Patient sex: F
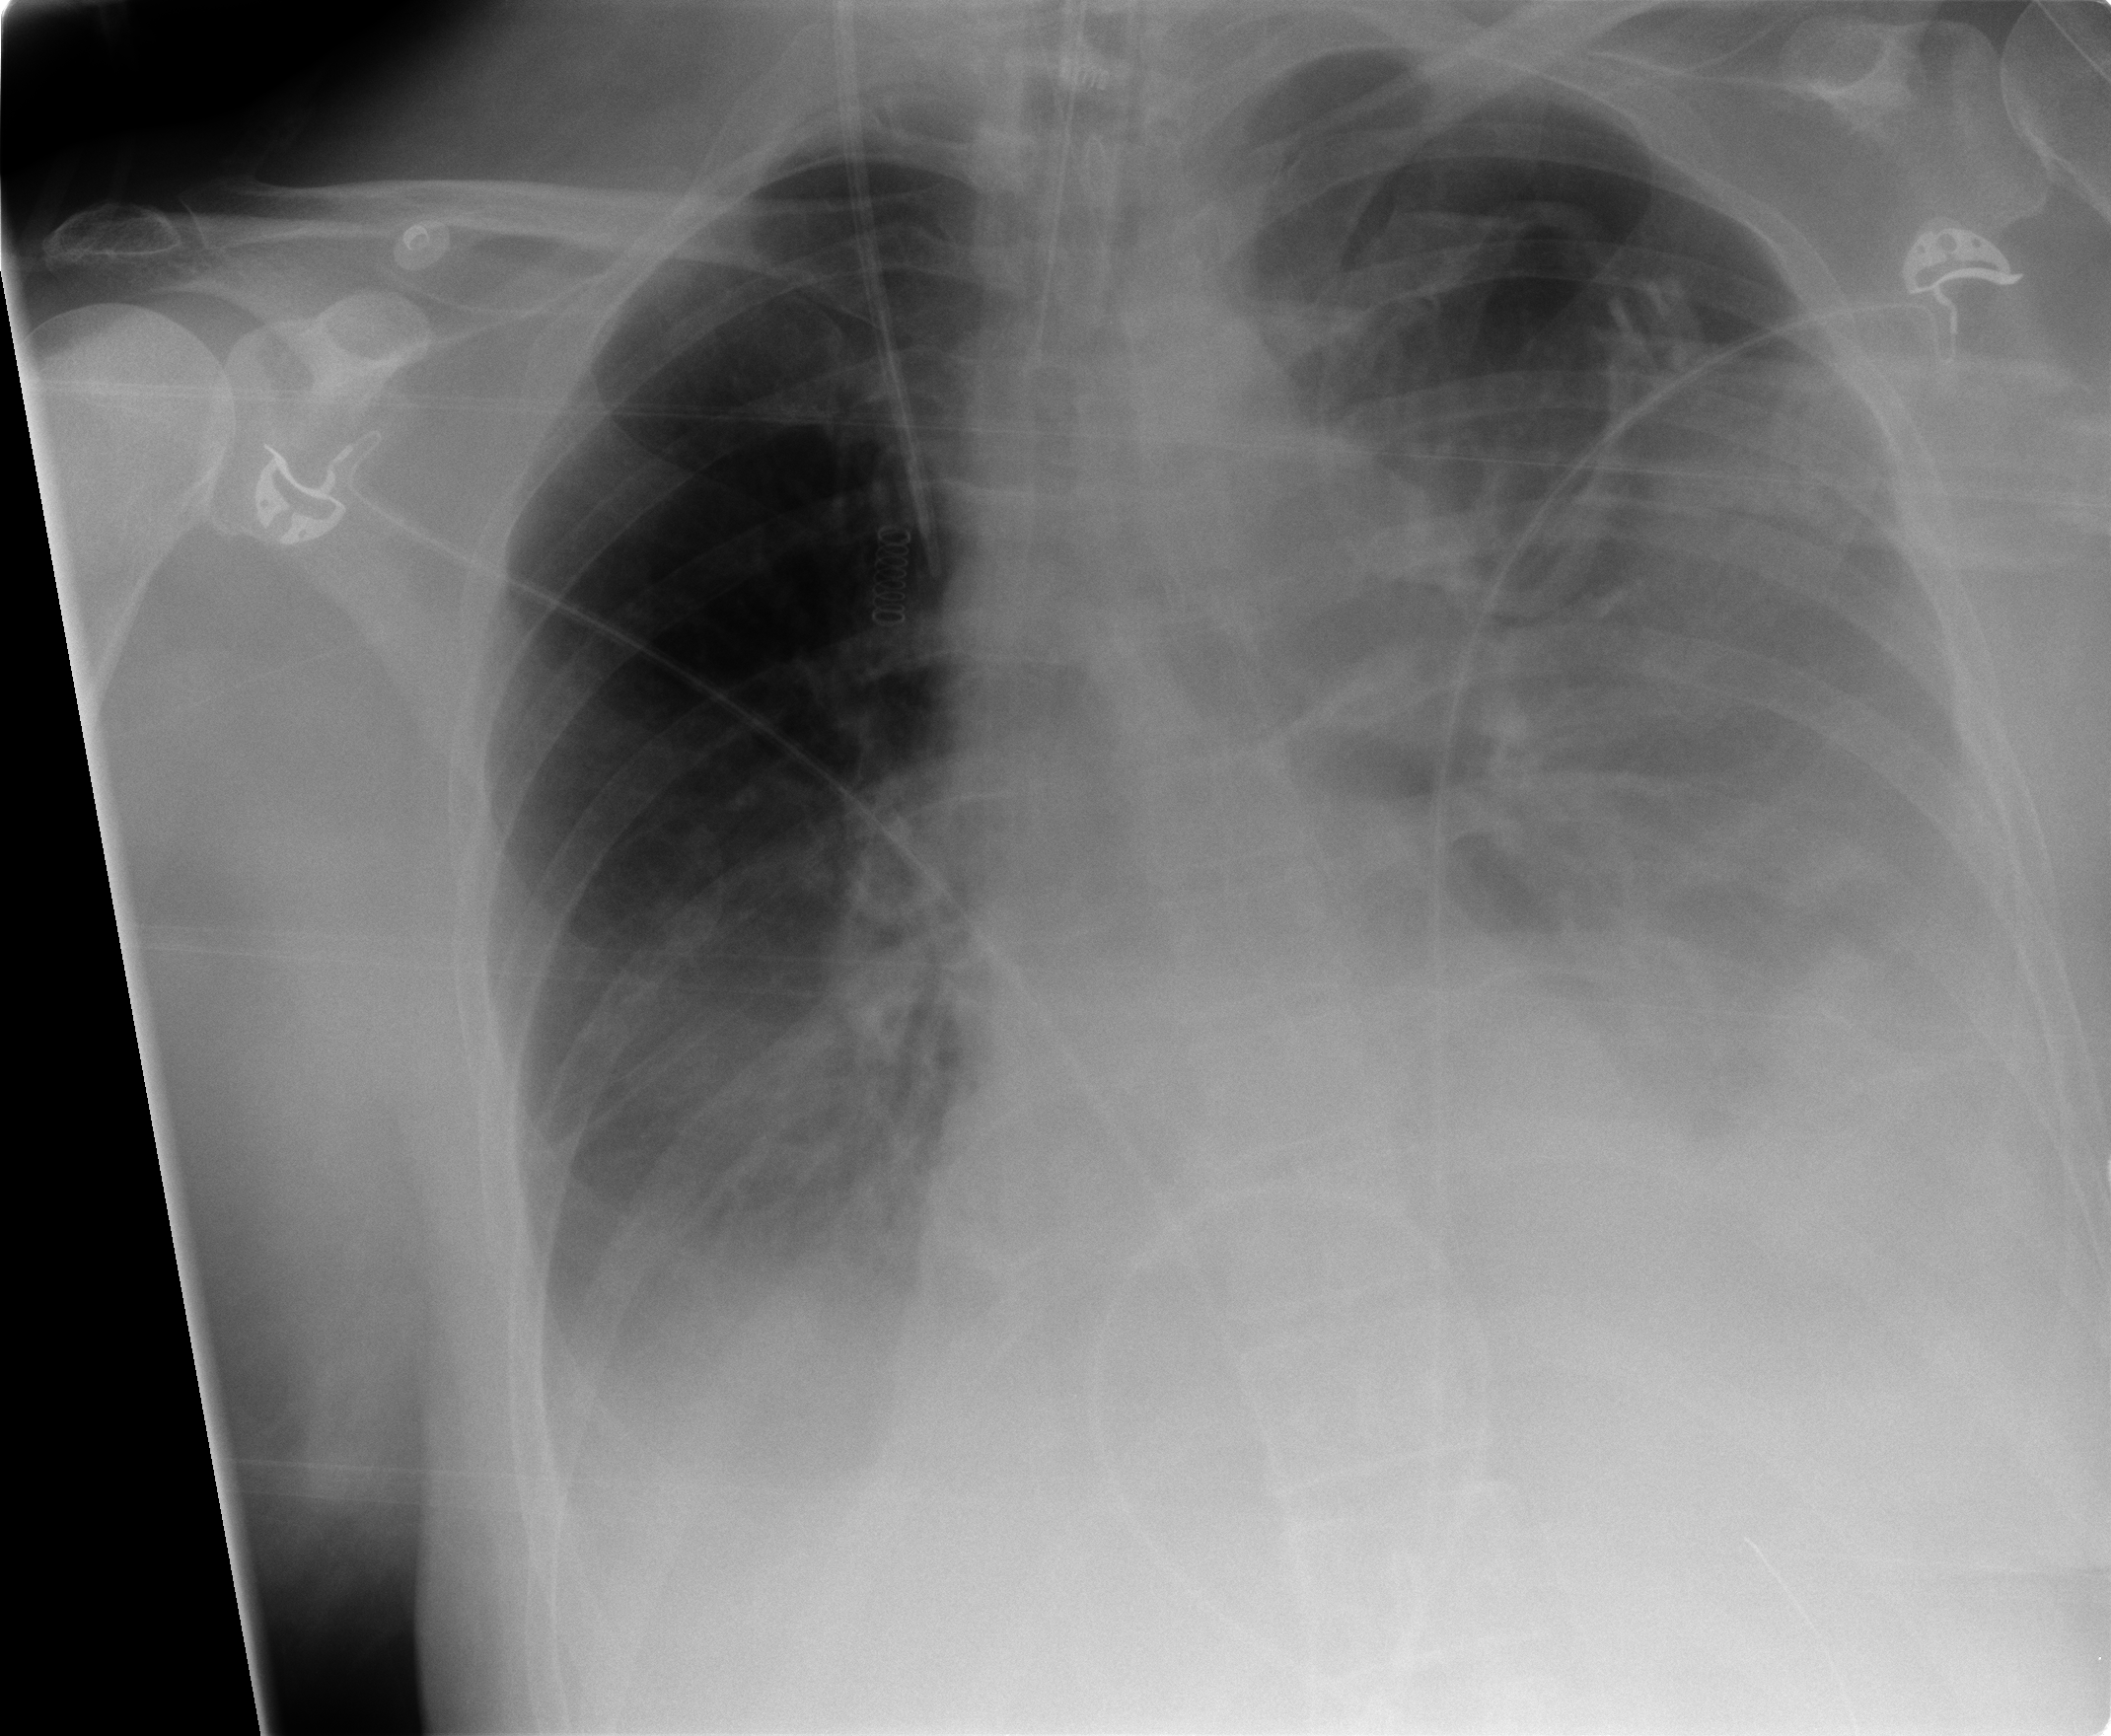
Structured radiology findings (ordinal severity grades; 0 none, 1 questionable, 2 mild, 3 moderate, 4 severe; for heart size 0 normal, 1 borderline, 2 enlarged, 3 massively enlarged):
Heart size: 1
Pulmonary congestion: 2
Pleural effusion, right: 2
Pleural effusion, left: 3
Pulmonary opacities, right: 2
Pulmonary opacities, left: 2
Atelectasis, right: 2
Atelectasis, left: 3